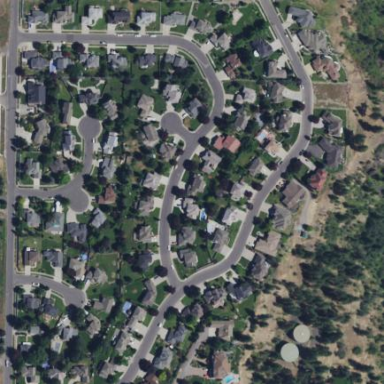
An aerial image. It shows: This residential area consists of single-family homes.